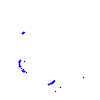
Particle: proton